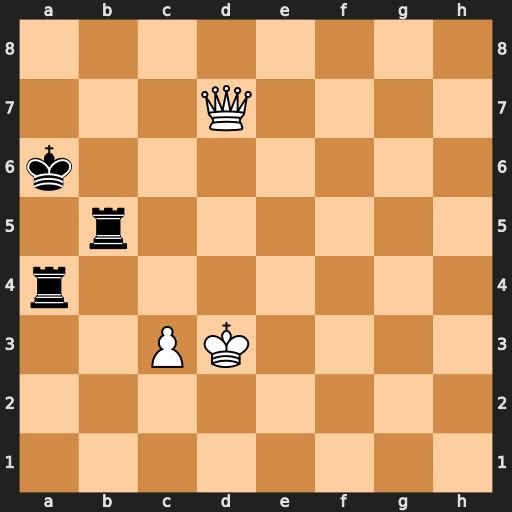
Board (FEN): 8/3Q4/k7/1r6/r7/2PK4/8/8
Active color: w
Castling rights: -
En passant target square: -
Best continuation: Qc6+ Ka5 Qa8+ Kb6 Qxa4